Question: I've configured extjs store to load data from useragentstring.com api, this api return data like this
'''
{"agent_type":"Browser","agent_name":"Opera","agent_version":"9.70","os_type":"Linux","os_name":"Linux","os_versionName":"","os_versionNumber":"","os_producer":"","os_producerURL":"","linux_distibution":"Null","agent_language":"English - United States","agent_languageTag":"en-us"}
Ext.define('Oms.model.Userinfo', {
extend : 'Ext.data.Model',
fields : ['agent_type', 'agent_name', 'agent_version', 'os_type', 'os_name']
});
Ext.define('Oms.store.Userinfo', {
extend : 'Ext.data.Store',
model : 'Oms.model.Userinfo',
proxy: {
type : 'jsonp',
reader : {
type: 'json',
root: ''
}
}
});
'''
this store throws a error

maybe this happen because there is no root in this json ?
any idea how to read this output and load store correctly?
Regards
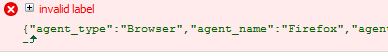
Answer: It works for me when I don't set 'root' or when I set it to 'undefined'.
You may also extend 'Ext.data.reader.Json' to adjust response to your needs. Example:
'''
Ext.define('Ext.data.reader.JsonPWithoutRoot', {
extend: 'Ext.data.reader.Json',
read: function(response) {
return this.callParent([ { root: response } ]);
},
root: 'root'
});
'''
And then in proxy define it like this:
'''
proxy: {
type: 'jsonp',
callbackKey: 'method',
url: 'http://localhost/ext4/data3.php',
reader: Ext.create('Ext.data.reader.JsonPWithoutRoot', {})
}
'''